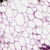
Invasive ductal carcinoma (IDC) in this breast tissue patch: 0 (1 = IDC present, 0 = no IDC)